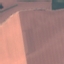
Land use / land cover: AnnualCrop